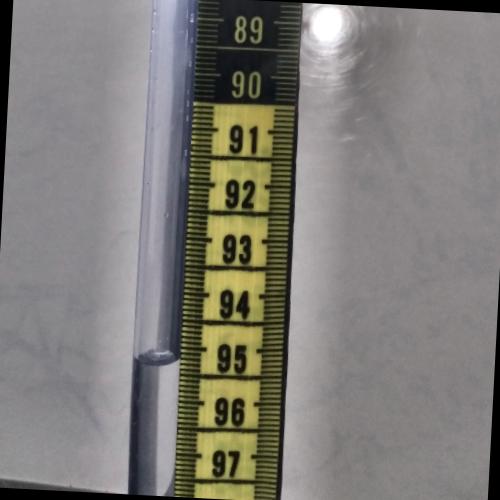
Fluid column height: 95.2 cm